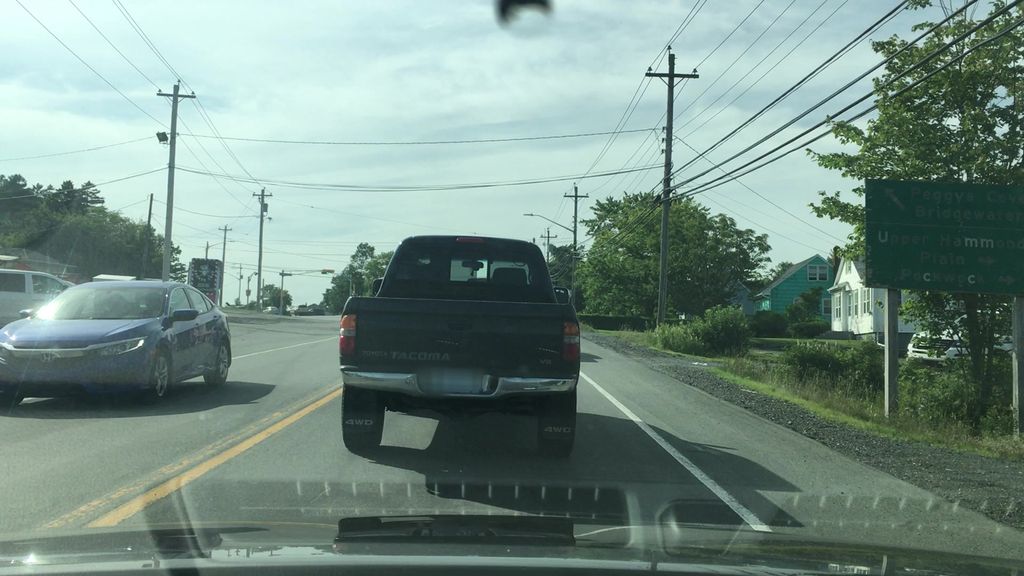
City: halifax